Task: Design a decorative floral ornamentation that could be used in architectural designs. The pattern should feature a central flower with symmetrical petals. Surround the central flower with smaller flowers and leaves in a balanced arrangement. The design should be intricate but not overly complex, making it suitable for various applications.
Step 1613:
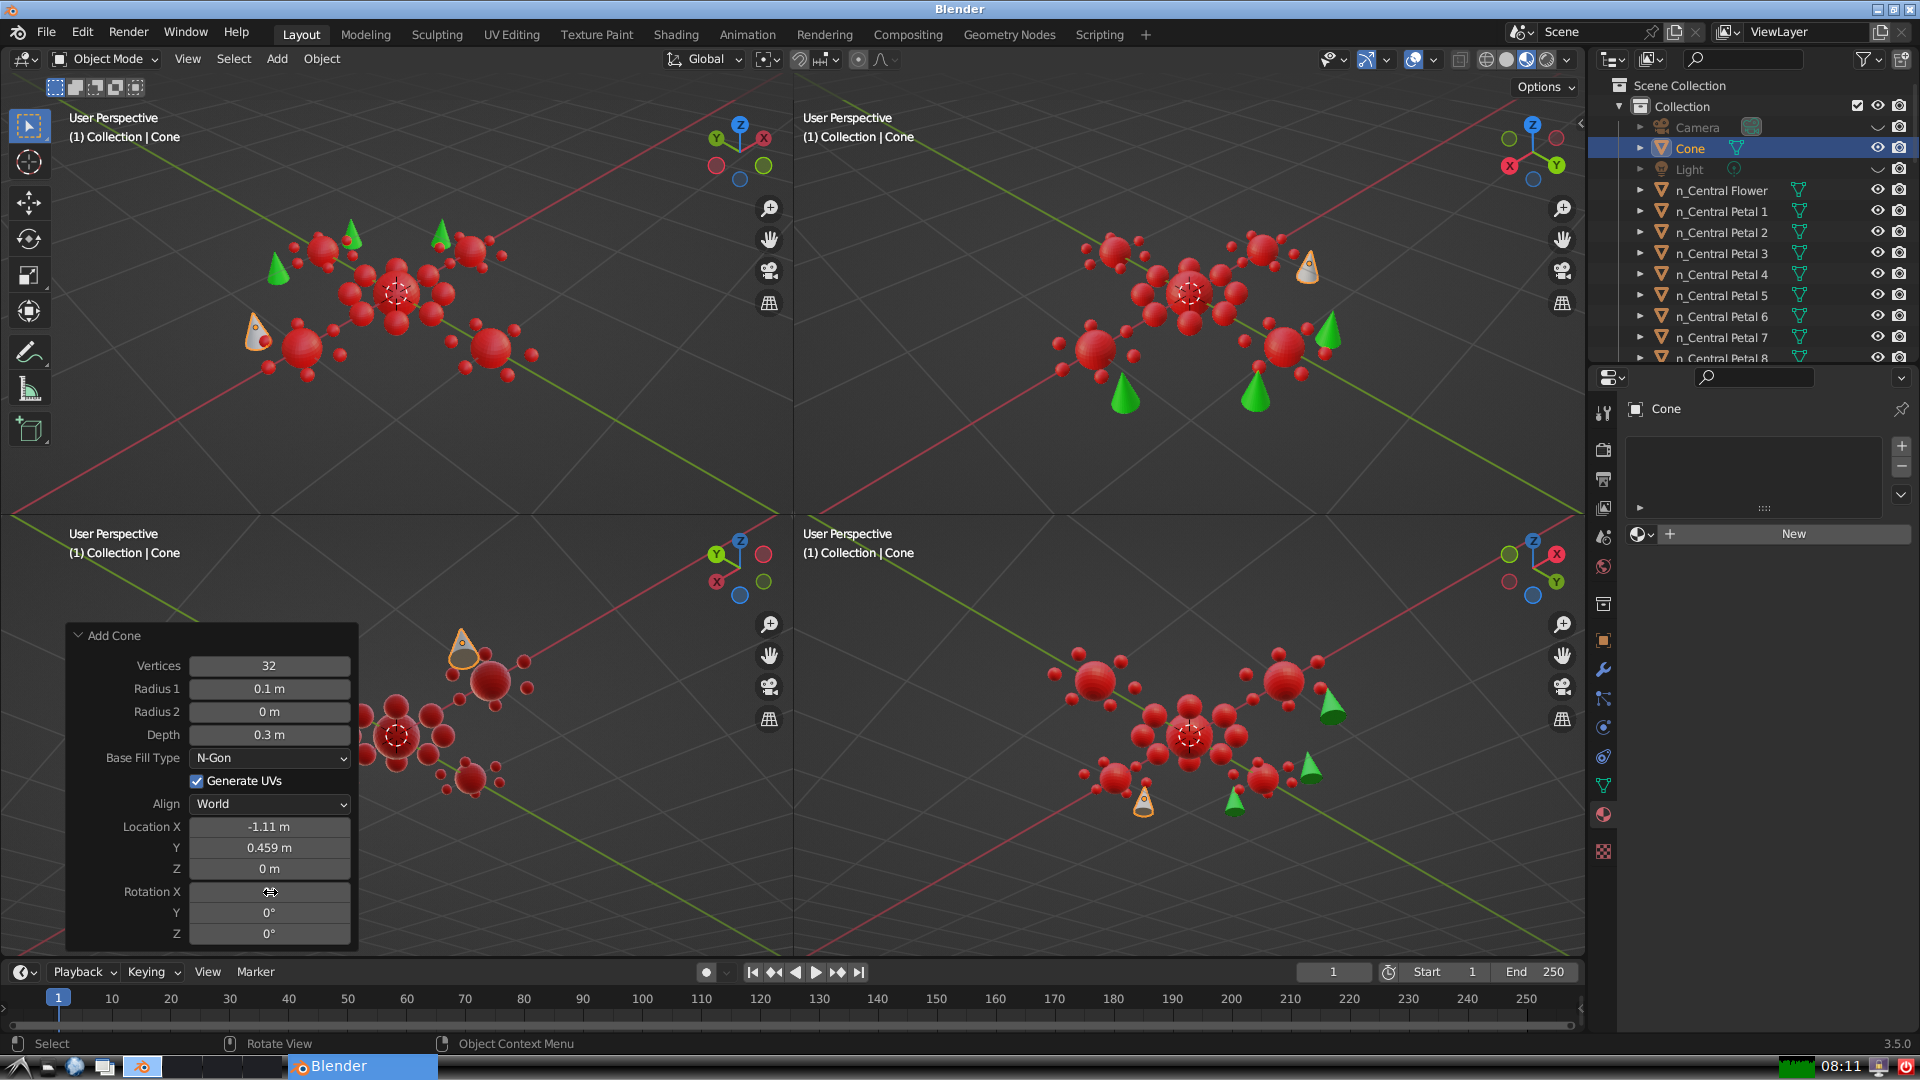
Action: {"mouse_move": [270, 913]}